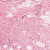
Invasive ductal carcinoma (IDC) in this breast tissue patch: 0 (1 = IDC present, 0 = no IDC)